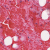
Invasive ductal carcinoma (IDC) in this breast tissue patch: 0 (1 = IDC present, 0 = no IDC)